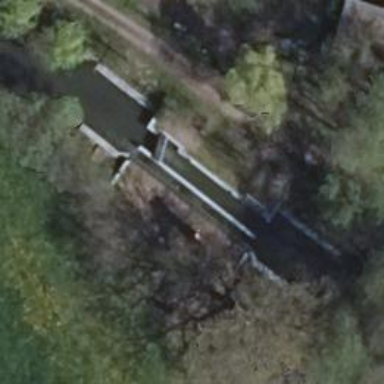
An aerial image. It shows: Lock gate on waterway.